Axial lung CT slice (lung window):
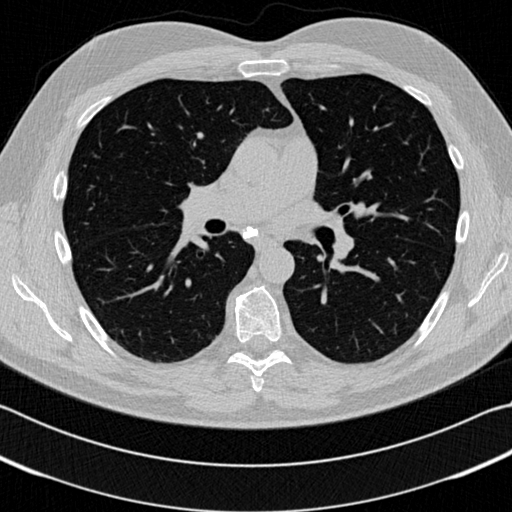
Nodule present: no